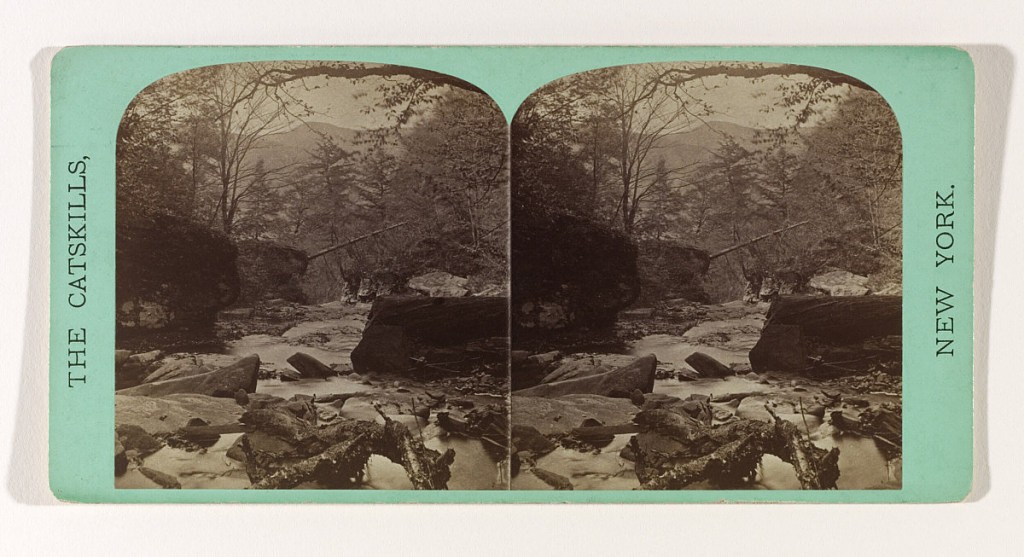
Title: In the Ravine above Bastion Falls, The Catskills, New York, No.260 from the second series of Catskill Mountain Scenery
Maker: J. Loeffler, American
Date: c. 1875
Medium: Pair of collodion prints
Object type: Stereoview
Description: View looking up a mountain stream with large boulders placed in the foreground. A mountain shows in the distance between trees.